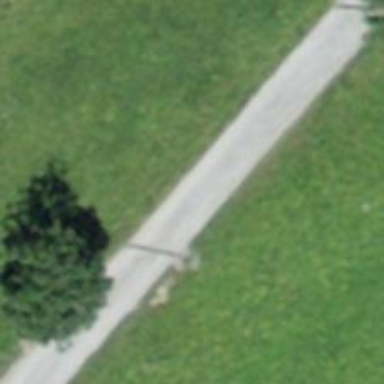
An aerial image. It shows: Service road with unpaved surface. The track is of grade2 quality.